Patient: sex M, age 67
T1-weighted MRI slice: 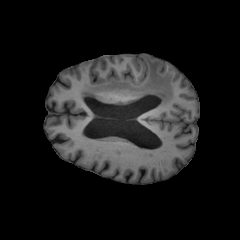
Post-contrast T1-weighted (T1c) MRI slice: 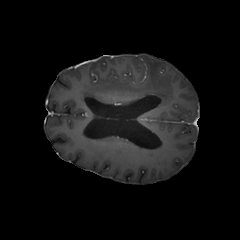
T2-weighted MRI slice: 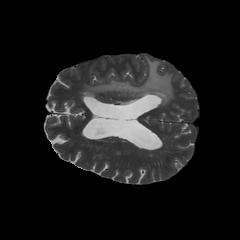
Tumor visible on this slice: yes
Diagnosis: Glioblastoma, IDH-wildtype
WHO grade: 4